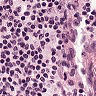
Metastatic tissue present: no